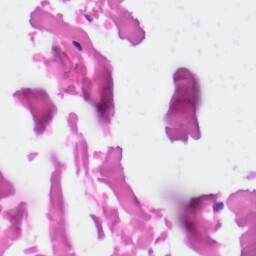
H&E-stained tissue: Skin